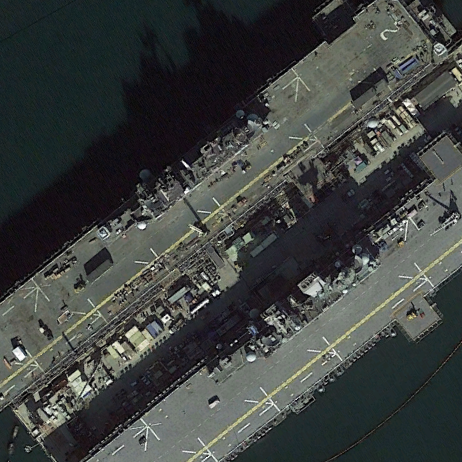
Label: assault